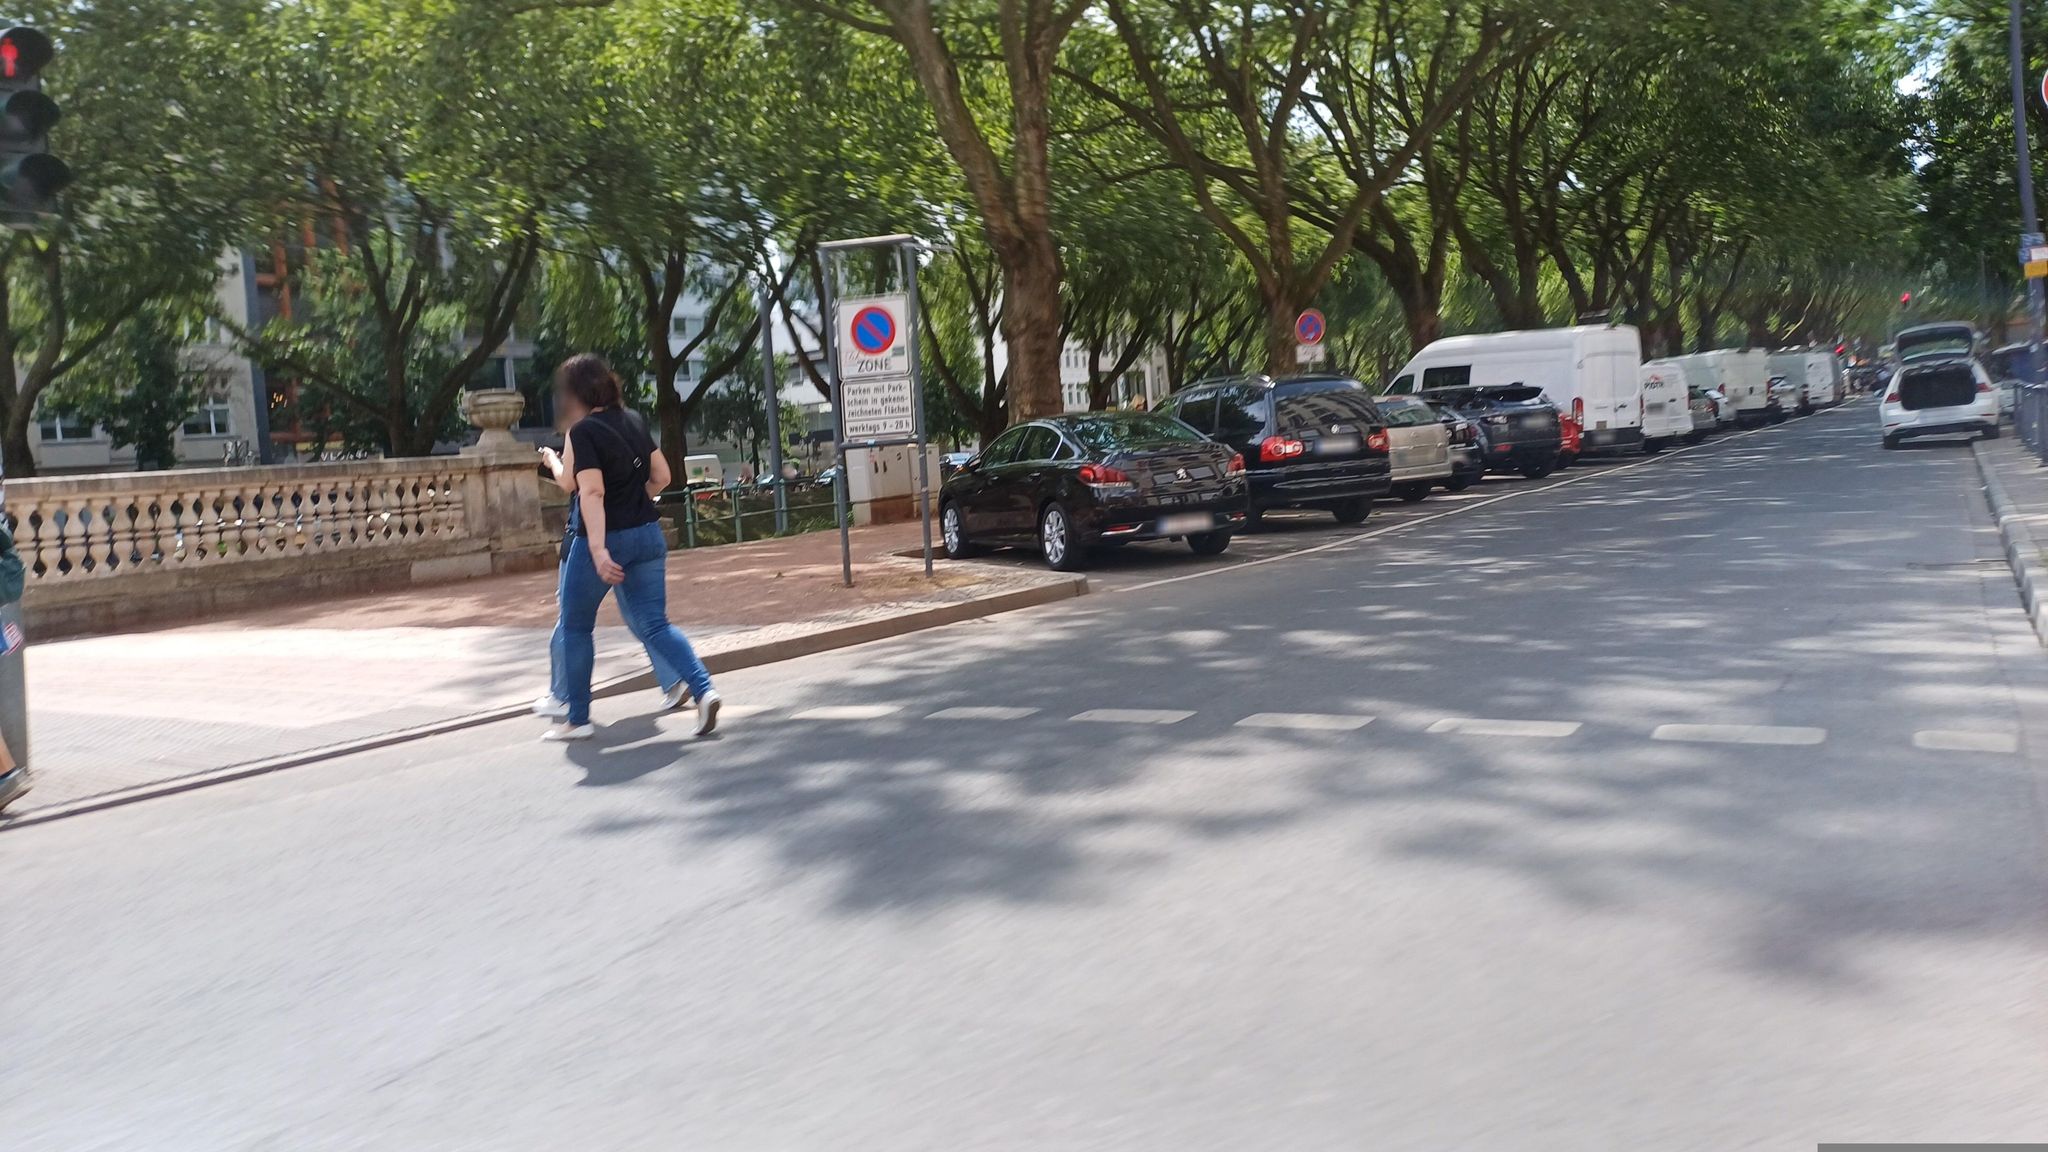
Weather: clear
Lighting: day
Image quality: good
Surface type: walking surface
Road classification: tertiary
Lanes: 2
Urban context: urban centre
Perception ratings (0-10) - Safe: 6.59, Lively: 7.63, Beautiful: 8.67, Boring: 0.64, Depressing: 3.99, Wealthy: 5.81